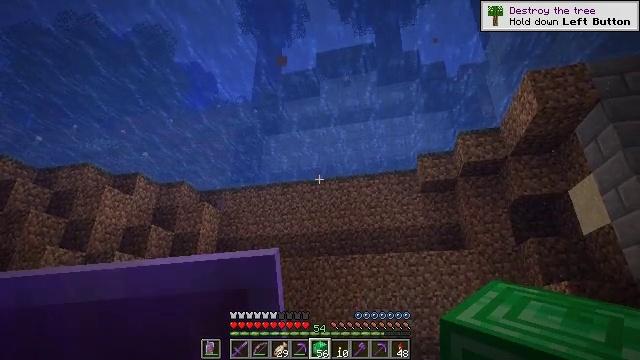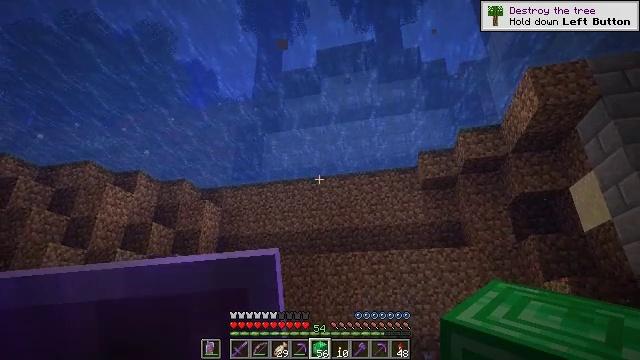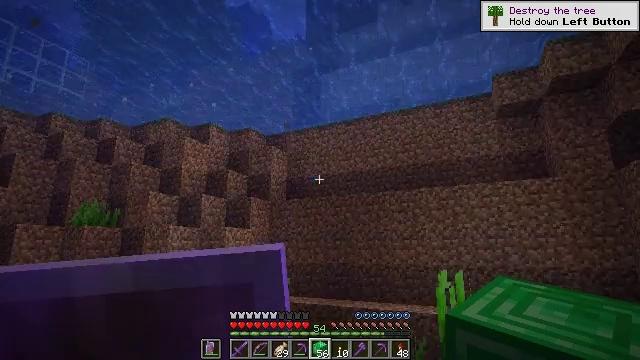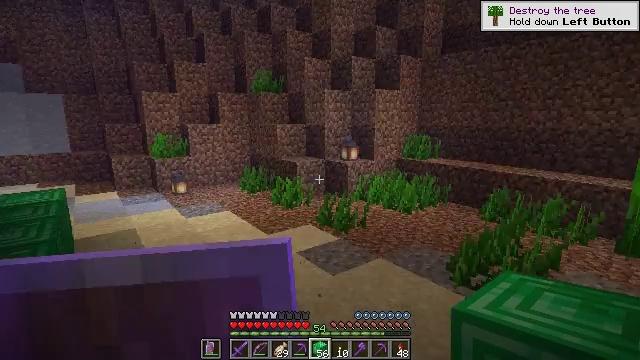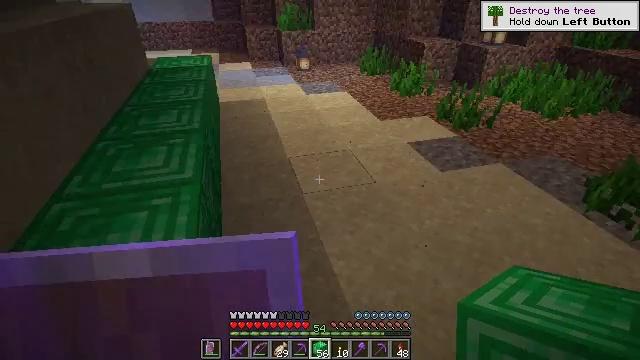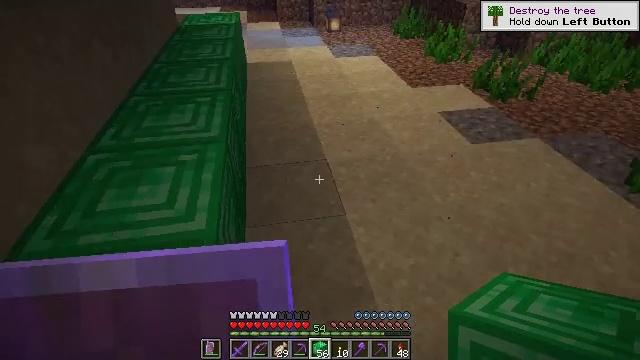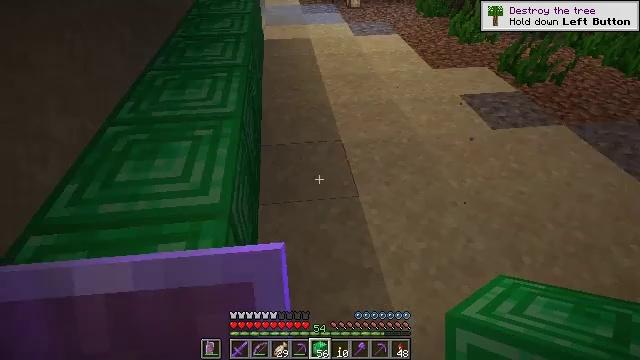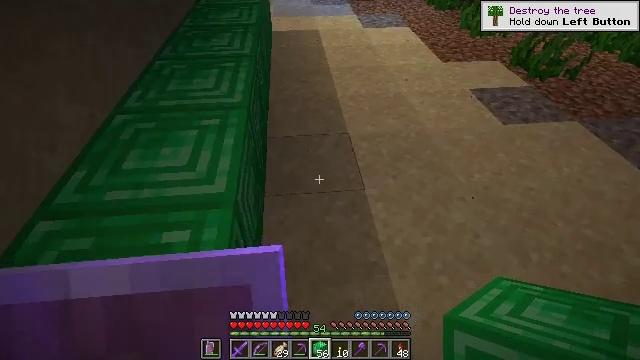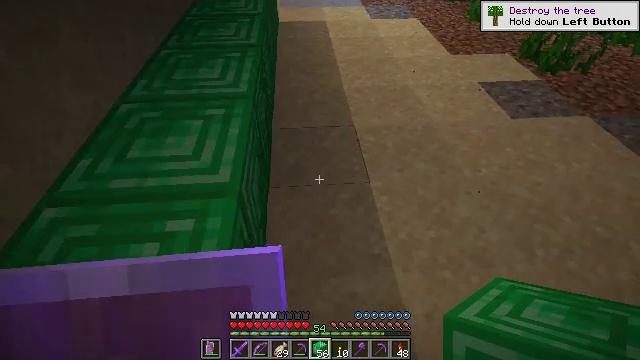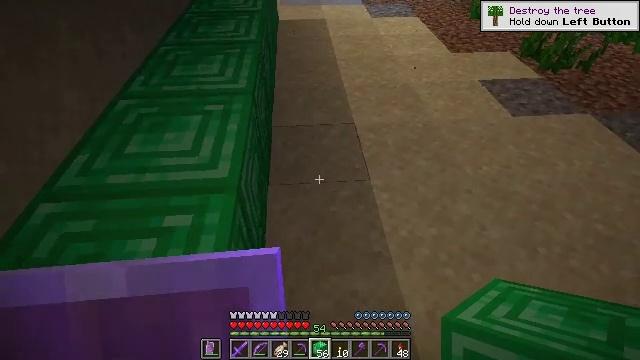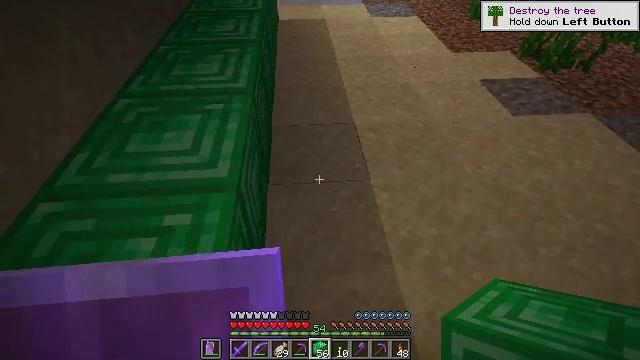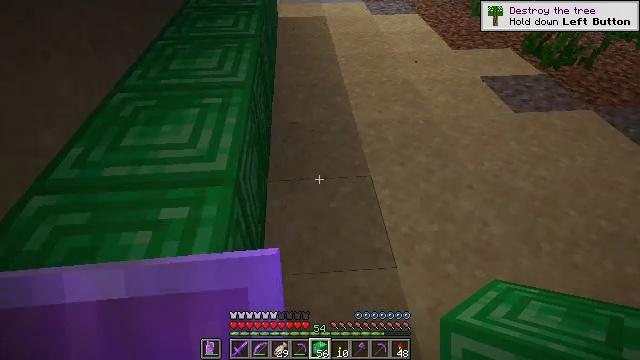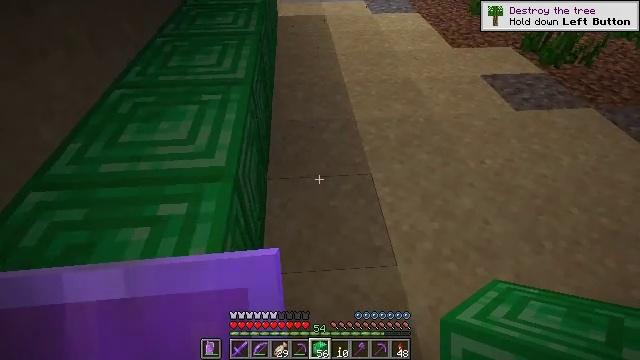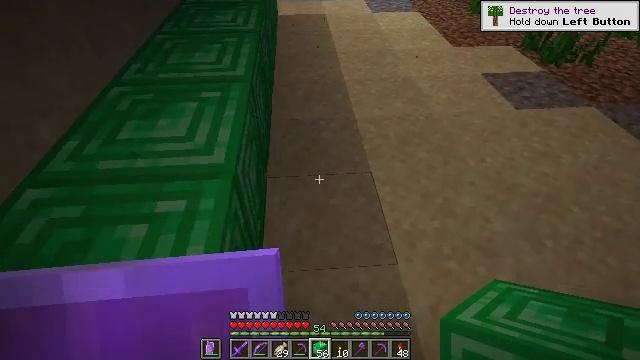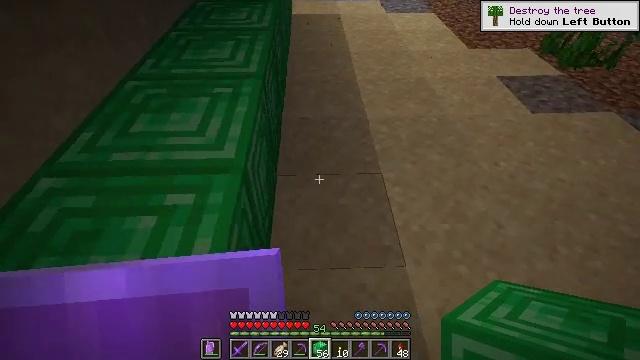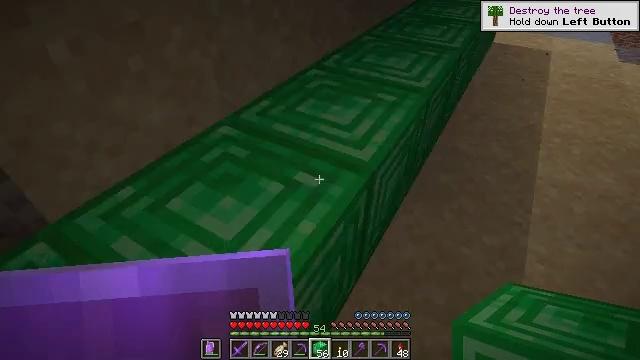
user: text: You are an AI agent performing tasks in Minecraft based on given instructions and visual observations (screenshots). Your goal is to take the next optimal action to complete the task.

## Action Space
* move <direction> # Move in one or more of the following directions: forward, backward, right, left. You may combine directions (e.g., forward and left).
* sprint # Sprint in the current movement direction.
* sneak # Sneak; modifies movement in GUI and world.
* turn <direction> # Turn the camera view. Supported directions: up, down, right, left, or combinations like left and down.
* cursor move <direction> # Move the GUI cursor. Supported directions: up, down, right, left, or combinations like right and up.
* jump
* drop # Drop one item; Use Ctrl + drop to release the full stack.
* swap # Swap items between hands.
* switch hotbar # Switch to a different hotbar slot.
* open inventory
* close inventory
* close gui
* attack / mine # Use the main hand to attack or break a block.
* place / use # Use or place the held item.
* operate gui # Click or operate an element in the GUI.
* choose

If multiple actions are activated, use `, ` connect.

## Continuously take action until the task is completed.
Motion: motion action
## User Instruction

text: Break the emerald block to collect it.
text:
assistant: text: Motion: no_op
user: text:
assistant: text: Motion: turn left and down
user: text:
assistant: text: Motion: turn left and down
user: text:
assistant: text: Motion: turn left and down
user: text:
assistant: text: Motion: turn left and down
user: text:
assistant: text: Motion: turn left and down
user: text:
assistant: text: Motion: turn left and down
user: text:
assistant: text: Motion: turn left and down
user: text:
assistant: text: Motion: no_op
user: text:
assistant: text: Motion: no_op
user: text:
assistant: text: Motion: no_op
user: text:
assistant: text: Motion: no_op
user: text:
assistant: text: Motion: no_op
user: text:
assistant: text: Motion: turn left
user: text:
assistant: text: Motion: move right, turn left and up
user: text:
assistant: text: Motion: move right, turn left and up
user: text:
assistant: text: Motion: move right, turn left and up
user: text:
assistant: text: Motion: turn left and up
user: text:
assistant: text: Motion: move left
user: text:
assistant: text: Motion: move left
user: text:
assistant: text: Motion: move left
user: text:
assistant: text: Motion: move left
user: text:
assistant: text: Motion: no_op
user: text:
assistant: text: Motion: no_op
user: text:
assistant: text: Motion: turn right and up
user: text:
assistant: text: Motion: no_op
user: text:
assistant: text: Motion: no_op
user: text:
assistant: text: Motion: no_op
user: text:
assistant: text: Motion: no_op
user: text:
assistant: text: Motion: no_op